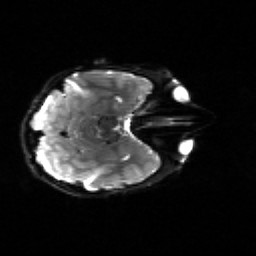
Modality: sbref
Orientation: axial
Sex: female
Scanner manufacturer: siemens
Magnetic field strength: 3 T
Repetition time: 5 s
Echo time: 0.071 s